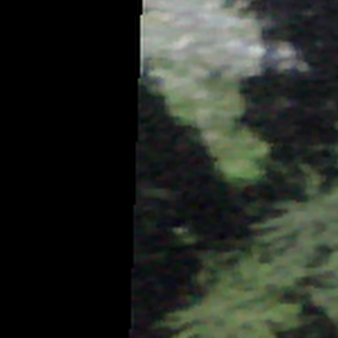
Label: other